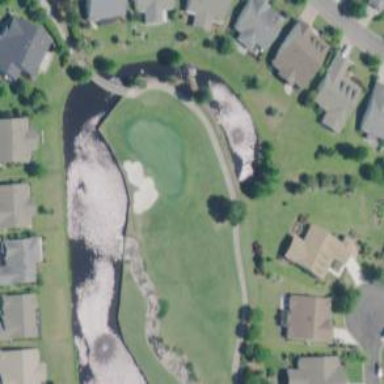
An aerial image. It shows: View of golf hole.